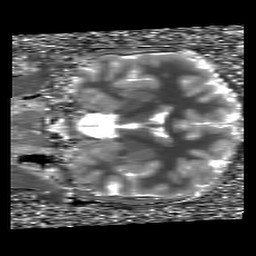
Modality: T1map
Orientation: coronal
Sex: male
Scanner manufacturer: siemens
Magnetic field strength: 3 T
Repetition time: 5 s
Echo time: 0.00368 s